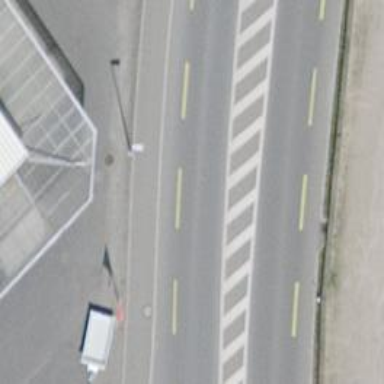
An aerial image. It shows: Secondary road with designated cycle lane.